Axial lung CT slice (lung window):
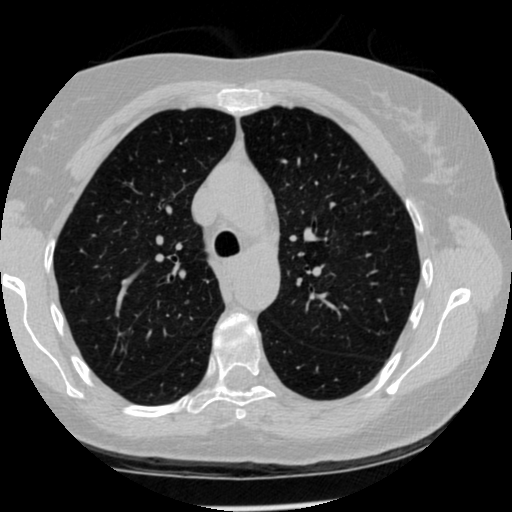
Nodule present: no